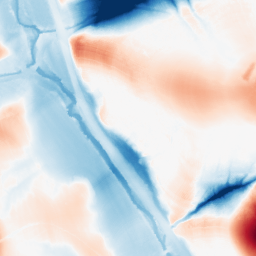
Category: morphological
Decomposition family: tophat_combined
Decomposition parameters: size: 50
Upsampling method: bicubic_3x
Upsampling parameters: scale: 3
Upsampling scale: 3